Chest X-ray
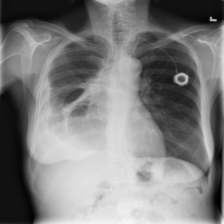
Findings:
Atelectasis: negative
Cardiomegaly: negative
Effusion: positive
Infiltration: negative
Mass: positive
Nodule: negative
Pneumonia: negative
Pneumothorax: negative
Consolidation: negative
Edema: negative
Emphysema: negative
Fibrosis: negative
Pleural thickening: positive
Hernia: negative